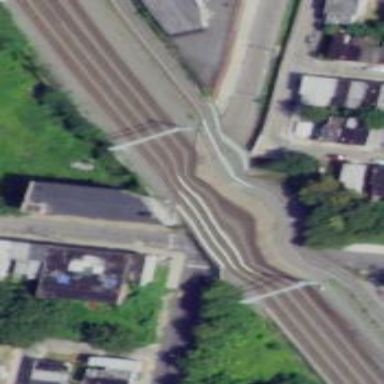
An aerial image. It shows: Bridge over electrified railway with contact line.